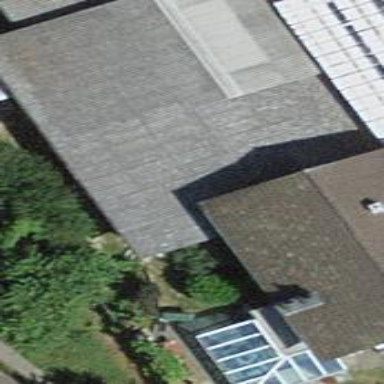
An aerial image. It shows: Building with tiled roof.